Field crop: maize
Growth stage: 2
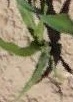
Species: maize